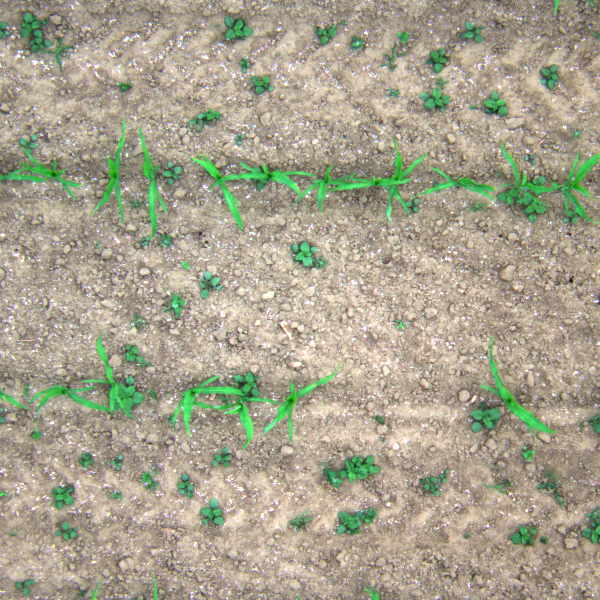
Acquisition date: 2023-06-06
Tile: 0953
Annotated plant instances:
label: amaranth
label: weed_other
label: barnyard_grass
label: barnyard_grass
label: weed_other
label: amaranth
label: weed_other
label: weed_other
label: amaranth
label: amaranth
label: amaranth
label: weed_other
label: amaranth
label: weed_other
label: barnyard_grass
label: amaranth
label: amaranth
label: amaranth
label: maize
label: maize
label: maize
label: maize
label: amaranth
label: amaranth
label: amaranth
label: weed_other
label: amaranth
label: weed_other
label: weed_other
label: amaranth
label: weed_other
label: weed_other
label: amaranth
label: maize
label: amaranth
label: amaranth
label: weed_other
label: weed_other
label: amaranth
label: barnyard_grass
label: amaranth
label: maize
label: barnyard_grass
label: weed_other
label: barnyard_grass
label: barnyard_grass
label: barnyard_grass
label: maize
label: maize
label: maize
label: maize
label: maize
label: amaranth
label: weed_other
label: amaranth
label: amaranth
label: barnyard_grass
label: weed_other
label: amaranth
label: amaranth
label: amaranth
label: amaranth
label: amaranth
label: amaranth
label: barnyard_grass
label: maize
label: amaranth
label: maize
label: maize
label: maize
label: amaranth
label: maize
label: maize
label: amaranth
label: quickweed
label: maize
label: maize
label: maize
label: maize
label: amaranth
label: amaranth
label: amaranth
label: amaranth
label: amaranth
label: amaranth
label: amaranth
label: quickweed
label: amaranth
label: barnyard_grass
label: weed_other
label: amaranth
label: barnyard_grass
label: barnyard_grass
label: amaranth
label: amaranth
label: amaranth
label: weed_other
label: weed_other
label: weed_other
label: barnyard_grass
label: amaranth
label: amaranth
label: amaranth
label: weed_other
label: amaranth
label: maize
label: maize
label: maize
label: weed_other